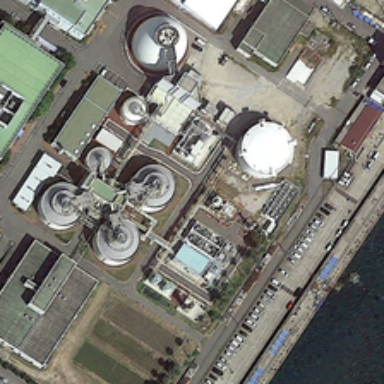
Several storage tanks and several buildings are in a factory near a river .